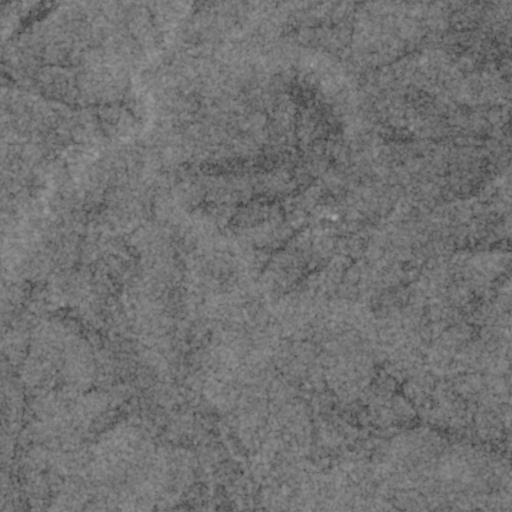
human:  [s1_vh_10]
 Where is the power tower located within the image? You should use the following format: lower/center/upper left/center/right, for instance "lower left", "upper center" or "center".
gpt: The power tower is located in the left of the image.
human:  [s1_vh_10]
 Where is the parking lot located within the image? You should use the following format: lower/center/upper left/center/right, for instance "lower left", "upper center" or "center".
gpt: There is no parking lot in the image.

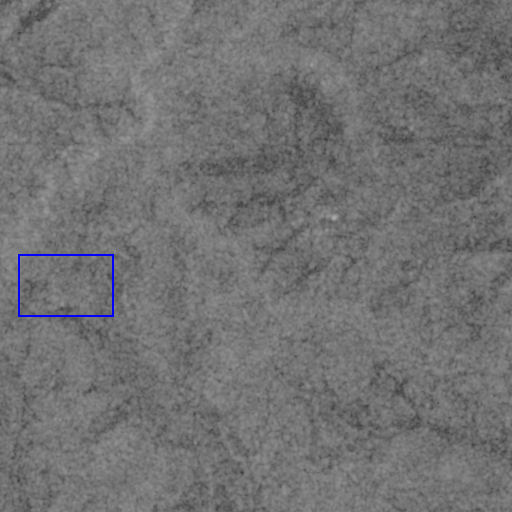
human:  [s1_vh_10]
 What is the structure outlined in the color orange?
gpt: There is no orange outline.
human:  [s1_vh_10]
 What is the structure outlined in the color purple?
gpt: There is no structure outlined in purple.